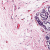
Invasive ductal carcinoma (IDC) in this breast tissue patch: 0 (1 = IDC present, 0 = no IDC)